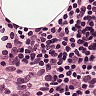
Metastatic tissue present: no